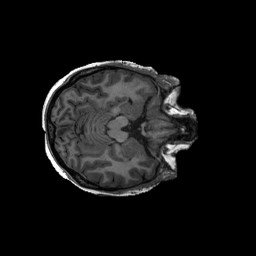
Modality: T1w
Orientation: axial
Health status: ill
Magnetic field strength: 3 T